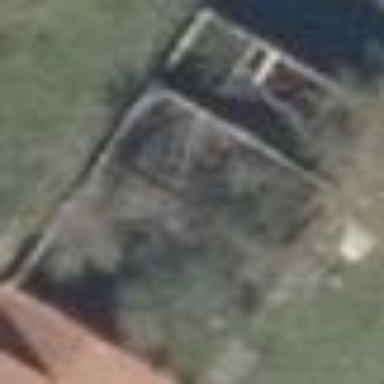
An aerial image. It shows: Ruins of building.